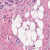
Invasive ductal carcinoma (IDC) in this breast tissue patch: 1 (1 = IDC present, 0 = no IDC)